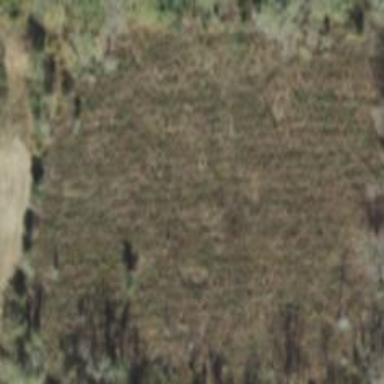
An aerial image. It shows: Patch of scrub vegetation.